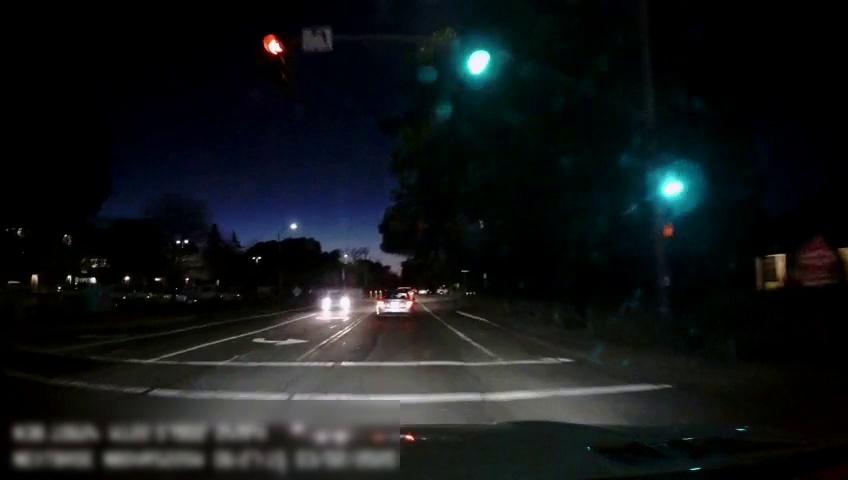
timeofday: Night
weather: Cloudy
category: Drivable Space
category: Vehicles | Car
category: Vehicles | SUV
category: Vehicles | Car
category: Vehicles | SUV
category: Lanes | Current Lane
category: Lanes | Opposite Lane
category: Lanes | Opposite Lane
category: Lanes | Current Lane
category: Traffic | Lights
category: Traffic | Lights
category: Traffic | Lights
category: Traffic | Signs